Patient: sex M, age 29
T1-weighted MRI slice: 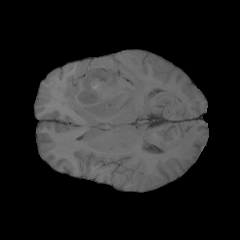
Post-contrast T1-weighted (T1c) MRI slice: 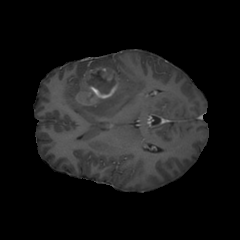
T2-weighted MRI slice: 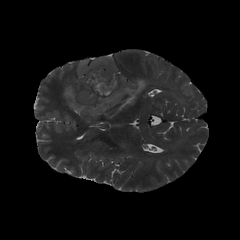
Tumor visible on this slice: yes
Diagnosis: Glioblastoma, IDH-wildtype
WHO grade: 4